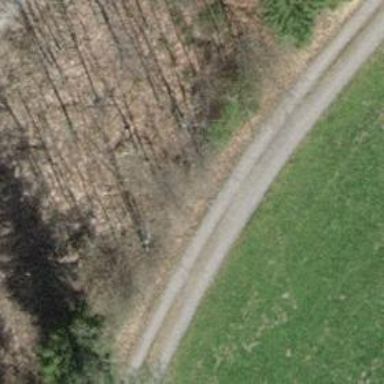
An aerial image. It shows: Paved track with grade1 quality.